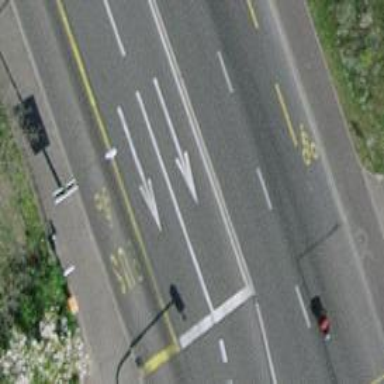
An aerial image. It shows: Asphalt road with lanes dedicated to buses and shared with cyclists on the left side. The road is classified as primary highway.